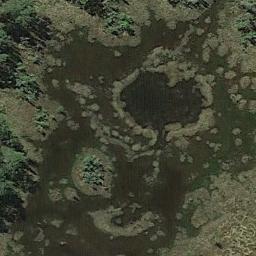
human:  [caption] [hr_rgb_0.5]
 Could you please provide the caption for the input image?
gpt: The wetland consists of dry and green plants and water .

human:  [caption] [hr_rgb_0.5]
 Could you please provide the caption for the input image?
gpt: Except for the waters, this wetland is covered by vegetation .

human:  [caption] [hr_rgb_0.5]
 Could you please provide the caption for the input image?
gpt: There are many different shapes of water around the wetlands .

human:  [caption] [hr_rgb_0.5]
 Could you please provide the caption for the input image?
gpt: There are a few brown bare lands in the river in a wetland with sparse green plants on the bare lands .

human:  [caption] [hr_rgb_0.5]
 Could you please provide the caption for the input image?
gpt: There are many water areas on the wetland .